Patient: sex M, age 47
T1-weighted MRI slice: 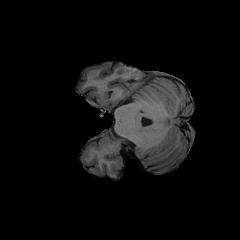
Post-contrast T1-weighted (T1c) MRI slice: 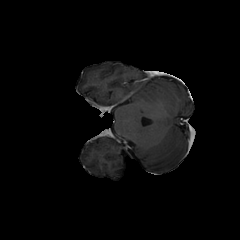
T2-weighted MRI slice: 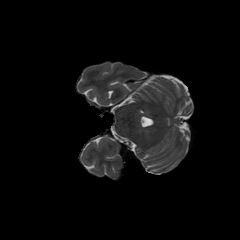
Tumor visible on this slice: no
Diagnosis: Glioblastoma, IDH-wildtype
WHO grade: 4